Field crop: maize
Growth stage: 2
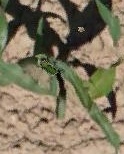
Species: maize